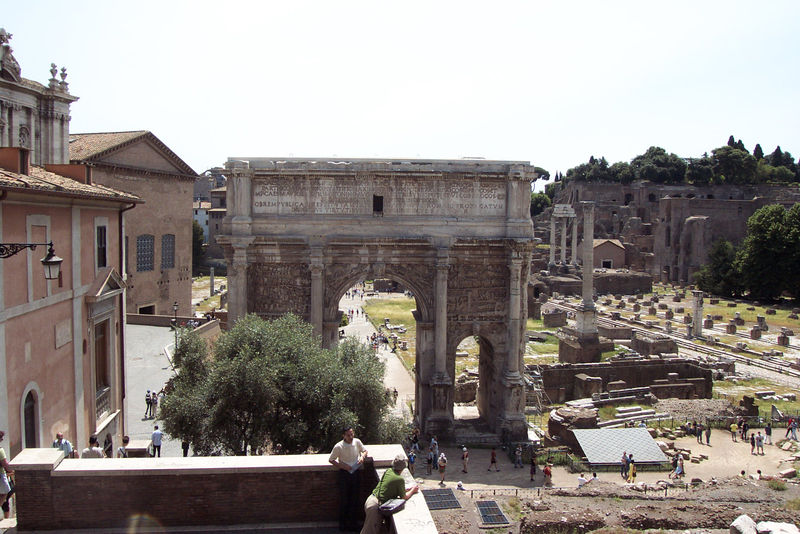
Titel: Forum Romanum: Triumphbogen des Septimius Severus
Standort: Rom, Forum Romanum (EU - I - Latium)
Schlagwörter: baum, schatten, dreieck, menschen, fenster, laterne, licht, straße, säulen, gebäude, haus, stein, bild, häuser, bogen, fassade, giebel, platz, tor, foto, ruine, ruinen, rom, tore, triumph, reisende, dreiecke, olivenbaum, triumphbogen, giebeldach, touristen, ausgrabung, sääule, mesnchen, runinen, orom, goldenes dreieck, phi